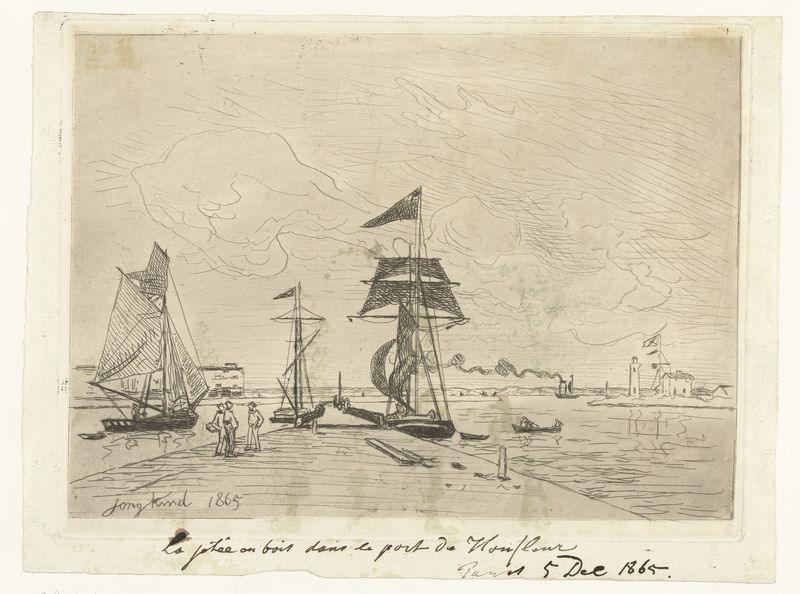
Titel: Aanlegsteiger bij Honfleur
Künstler: Johan Barthold Jongkind
Standort: Amsterdam
Institution: Rijksmuseum
Schlagwörter: men, people, perspective, smoke, clouds, sky, boat, house, lake, ocean, sea, ship, water, coast, river, drawing, french, boats, sail, sailors, wind, flag, flags, harbor, lighthouse, ships, steam, port, sailing, sails, text, workers, sailboat, shops, dock, ht, masts, steamer, 1865, baots, docked, pierce, 1800s dock, jong king, jong kind, steamship